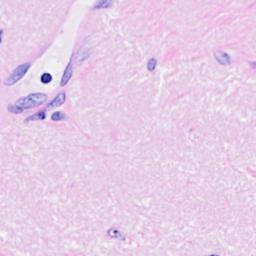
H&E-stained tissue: Breast